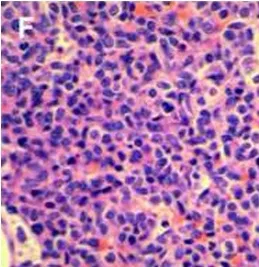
Concomitant disseminated Langerhans cell histiocytosis and acute myeloid leukaemia. F; Trephine biopsy of the marrow, showing admixture of myeloblasts and atypical cells with elongated and grooved nuclei.
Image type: pathology (h&e)